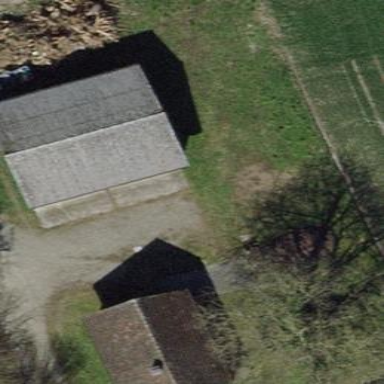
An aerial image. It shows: Farmyard area.